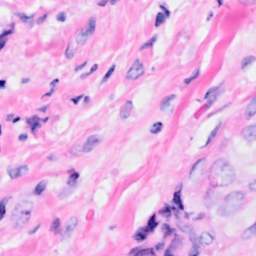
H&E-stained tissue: Breast